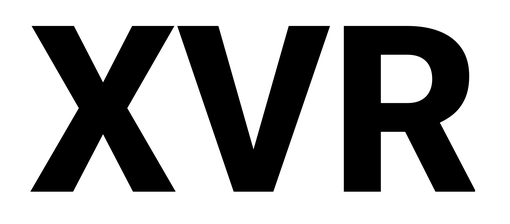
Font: Roboto_ExtraBold